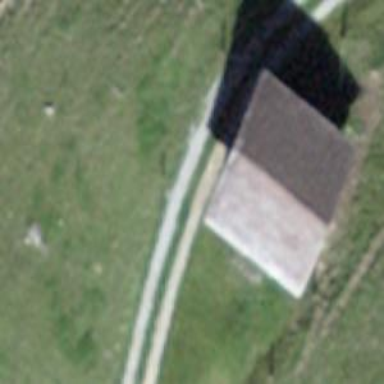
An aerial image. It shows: Rural barn.